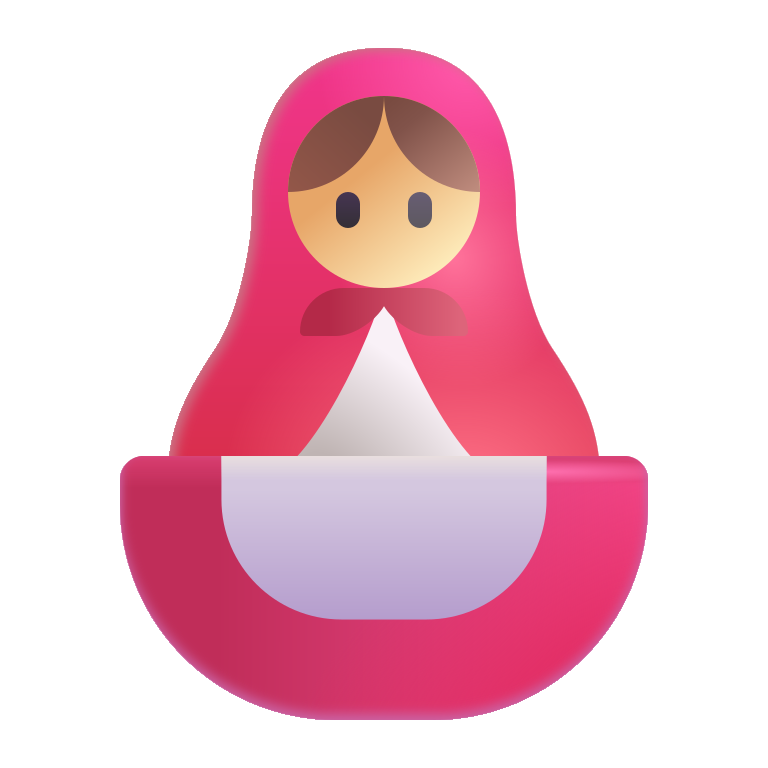
nesting dolls color